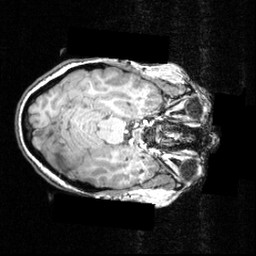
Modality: T1w
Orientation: axial
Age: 23
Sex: female
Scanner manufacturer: siemens
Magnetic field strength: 3.951 T
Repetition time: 2.5 s
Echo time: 0.00393 s